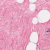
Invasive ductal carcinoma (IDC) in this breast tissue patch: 0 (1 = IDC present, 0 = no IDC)